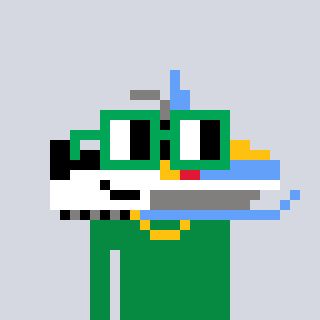
a pixel art character with square green glasses, a snowmobile-shaped head and a green-colored body on a cool background